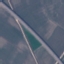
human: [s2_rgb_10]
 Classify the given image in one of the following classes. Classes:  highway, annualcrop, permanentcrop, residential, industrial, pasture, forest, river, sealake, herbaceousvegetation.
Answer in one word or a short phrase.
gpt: Highway